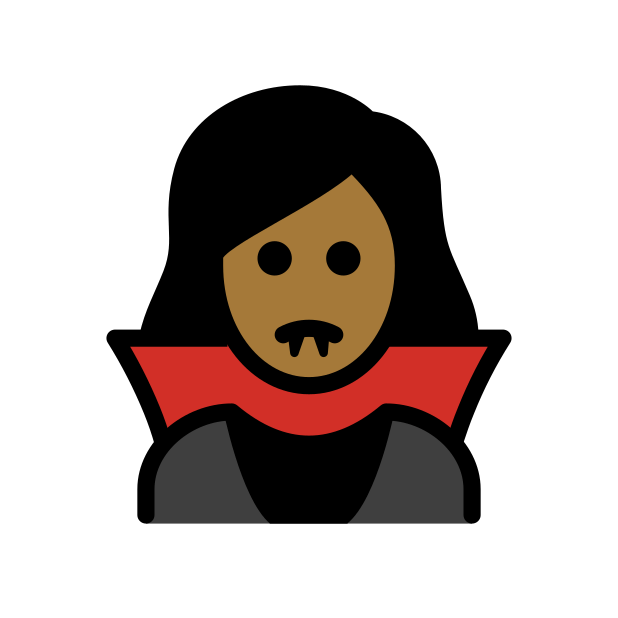
woman vampire: medium-dark skin tone